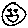
Label: smiley face